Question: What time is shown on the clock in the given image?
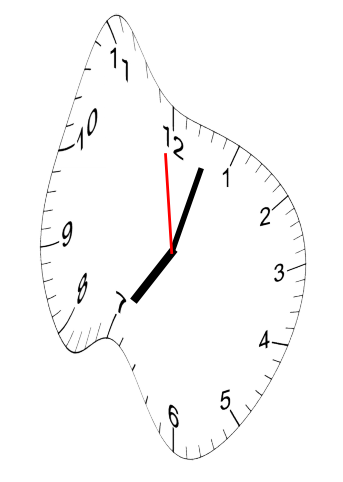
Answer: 07:02:59